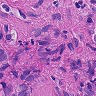
Metastatic tissue present: yes